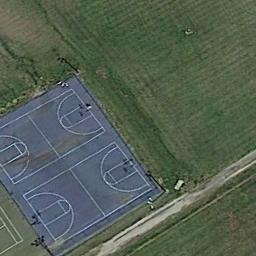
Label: basketball_court